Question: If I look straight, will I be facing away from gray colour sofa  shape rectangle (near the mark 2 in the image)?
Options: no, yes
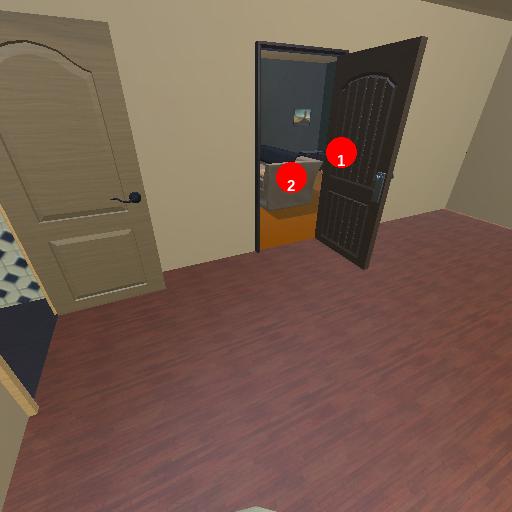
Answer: no